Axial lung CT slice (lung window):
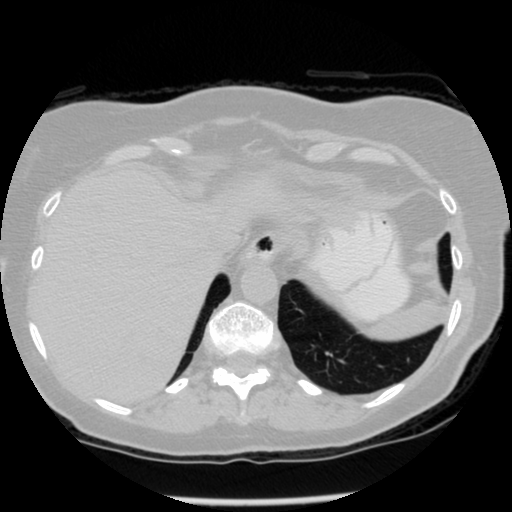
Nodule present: no